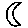
Label: moon